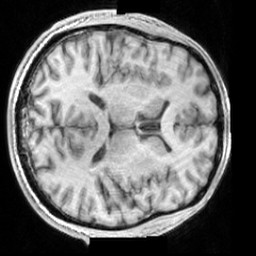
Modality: T1w
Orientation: axial
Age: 29
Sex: male
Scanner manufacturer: siemens
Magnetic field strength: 3 T
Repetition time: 1.63 s
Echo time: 0.00311 s